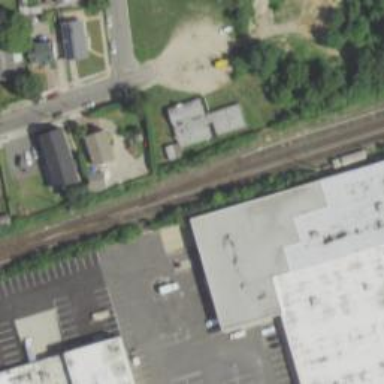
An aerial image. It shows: Junction on the railway.